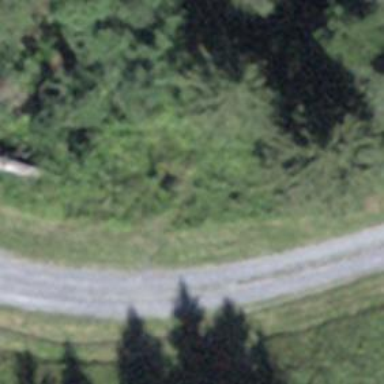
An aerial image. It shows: Culvert tunnel.